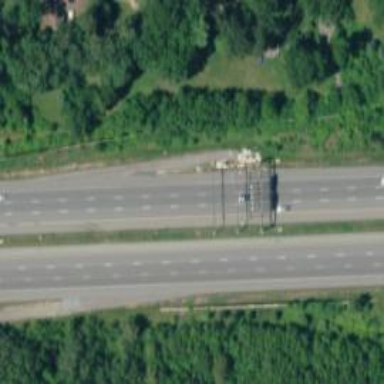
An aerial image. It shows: Toll gantry on the road.